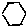
Label: hexagon